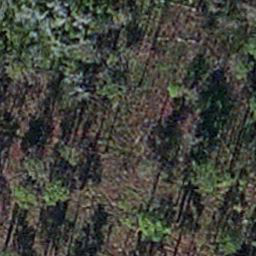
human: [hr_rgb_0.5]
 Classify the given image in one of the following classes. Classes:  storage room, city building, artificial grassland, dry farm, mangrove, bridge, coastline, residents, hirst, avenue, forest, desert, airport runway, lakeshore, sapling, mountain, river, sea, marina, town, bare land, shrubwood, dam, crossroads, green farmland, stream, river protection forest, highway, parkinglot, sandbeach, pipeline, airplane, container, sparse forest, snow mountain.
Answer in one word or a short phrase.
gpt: sapling